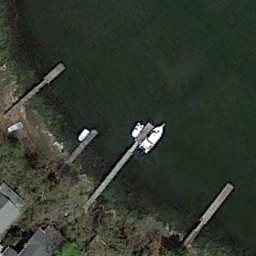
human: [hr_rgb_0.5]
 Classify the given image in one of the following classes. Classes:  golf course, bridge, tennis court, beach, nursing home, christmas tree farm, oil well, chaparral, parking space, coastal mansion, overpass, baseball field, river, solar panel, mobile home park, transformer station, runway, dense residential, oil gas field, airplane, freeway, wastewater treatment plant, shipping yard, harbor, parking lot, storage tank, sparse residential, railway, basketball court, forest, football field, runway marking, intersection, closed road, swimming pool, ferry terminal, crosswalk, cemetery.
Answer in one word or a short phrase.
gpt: ferry terminal